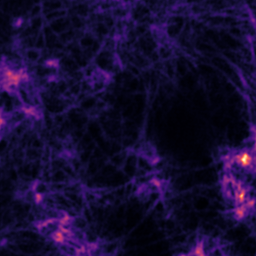
Label: Super-resolution F-actin image